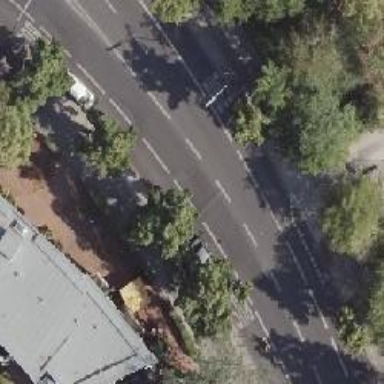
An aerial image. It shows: Secondary road with asphalt surface and cycle track on the right.